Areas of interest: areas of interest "Home Furnishing and Building Materials Market"
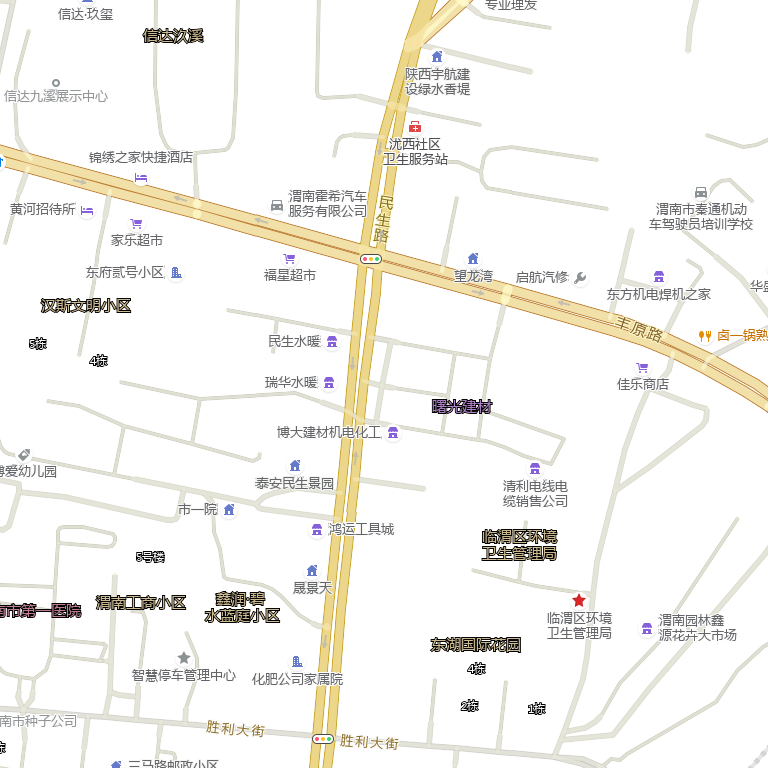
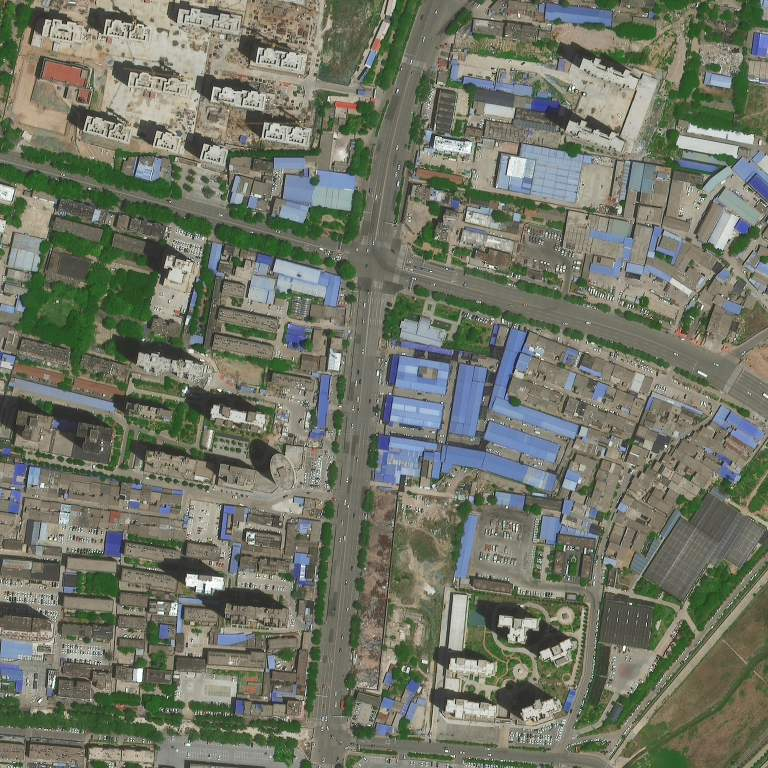